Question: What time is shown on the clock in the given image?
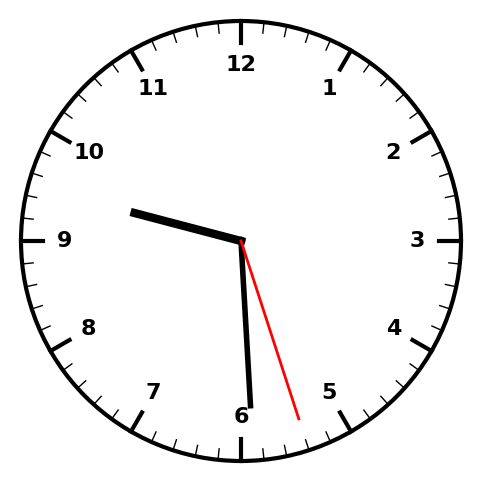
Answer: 09:29:27